Aerial crown-view tile of a tropical tree (Barro Colorado Island, Panama), acquired 20250317:
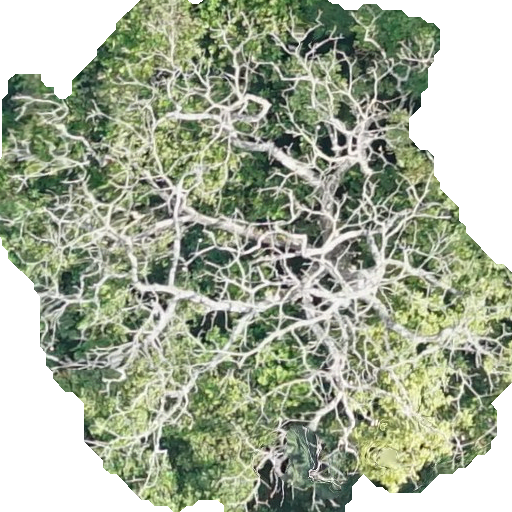
Species: Pseudobombax septenatum
GBIF accepted scientific name: Pseudobombax septenatum
Crown area: 308.845 m²